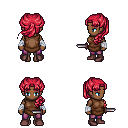
a pixel art fantasy rpg character, female body template, human, dark skin, brown tunic, magenta pants, ruby red princess hairstyle, white cloth bandages, maroon shoes, dagger, four views (front, back, left, right), 2x2 character sprite sheet, small pixel art, hard edges, no anti-aliasing